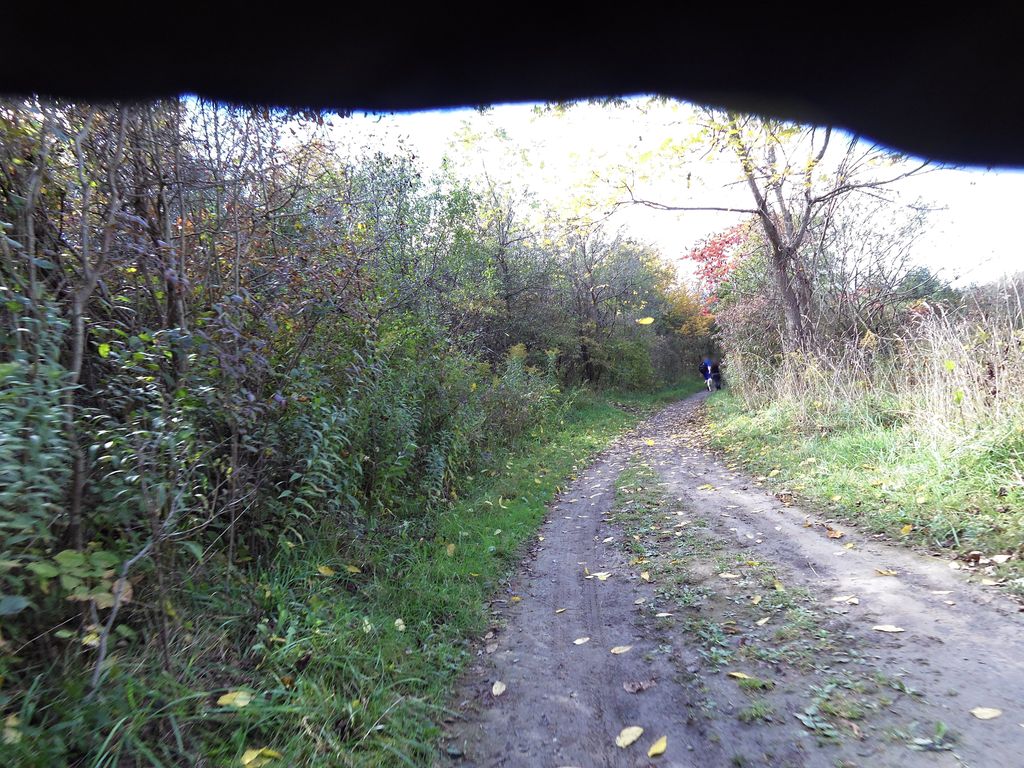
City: hamilton